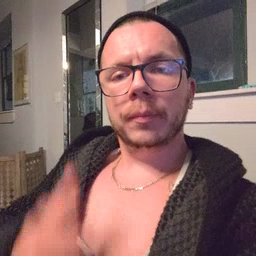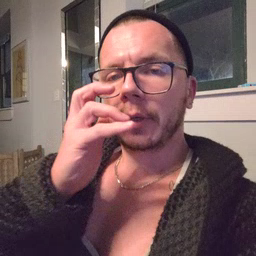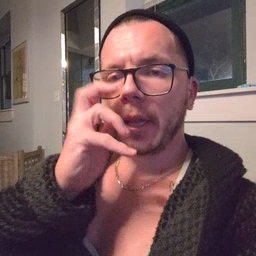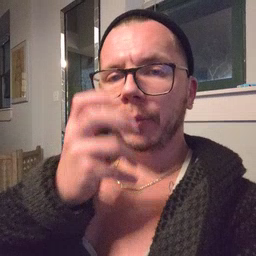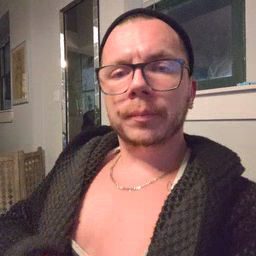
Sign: clown